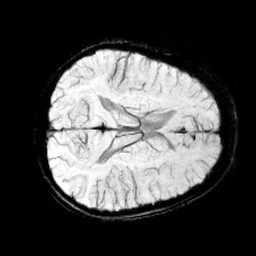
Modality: minIP
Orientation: axial
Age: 11
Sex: male
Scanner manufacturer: siemens
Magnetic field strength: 3 T
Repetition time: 0.027 s
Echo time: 0.02 s